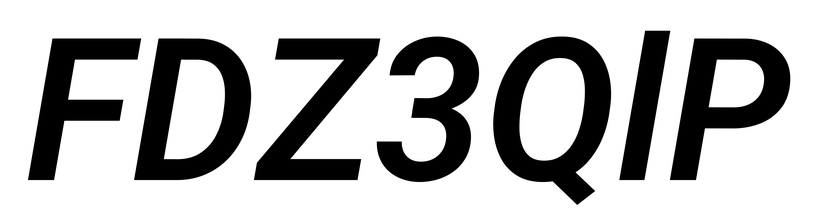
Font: Roboto-Italic_SemiBold_Italic